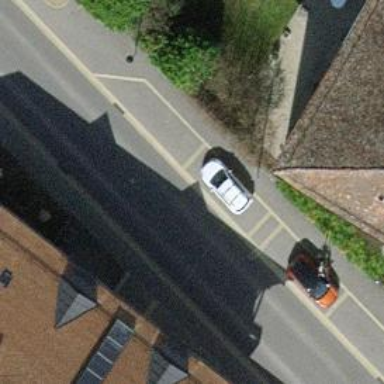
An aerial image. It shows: Charging station.